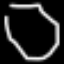
Label: octagon